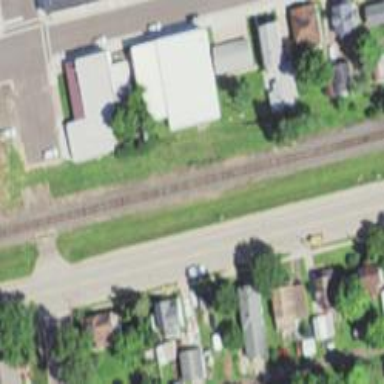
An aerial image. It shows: Abandoned railway siding.